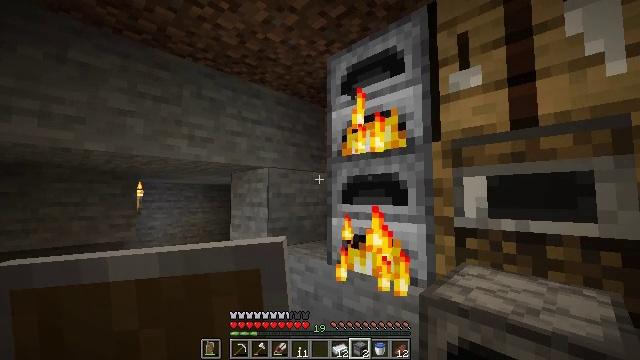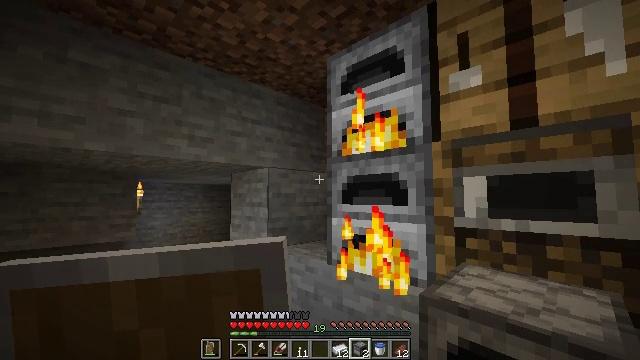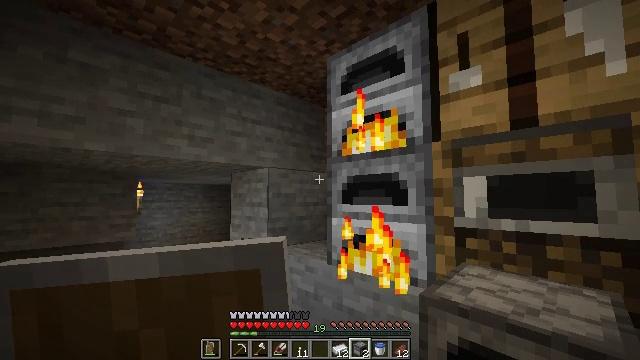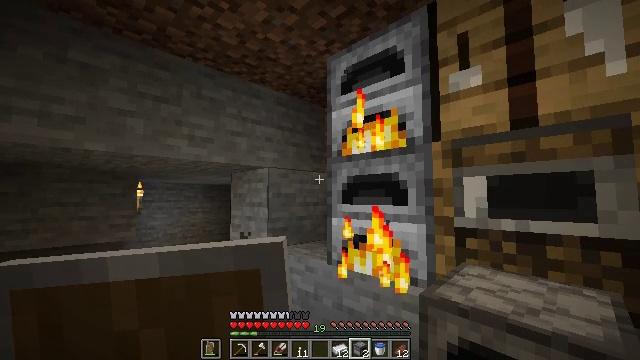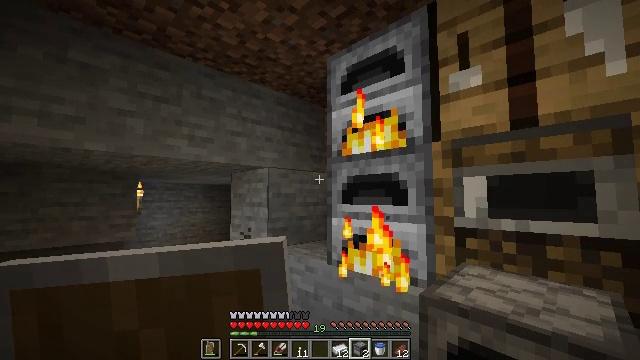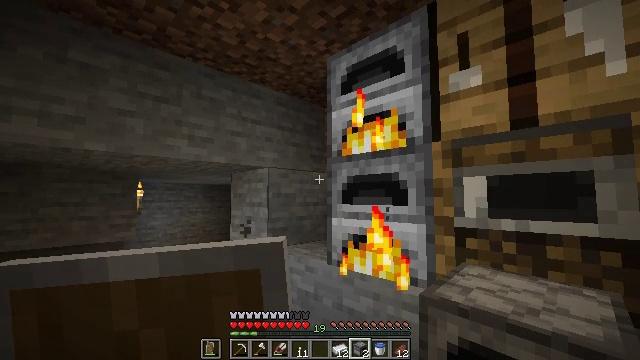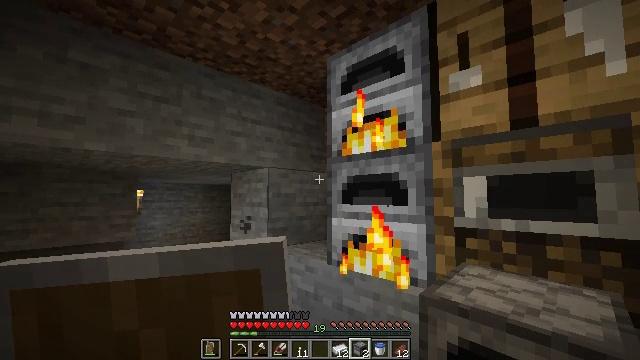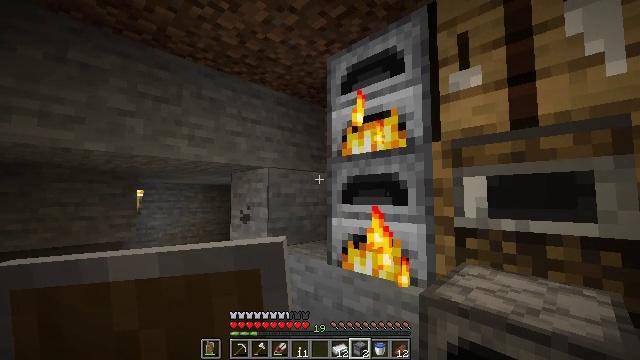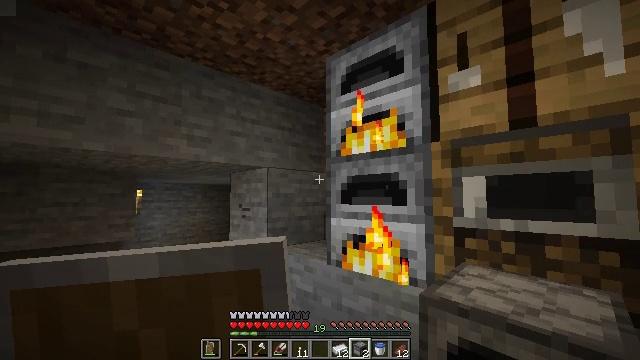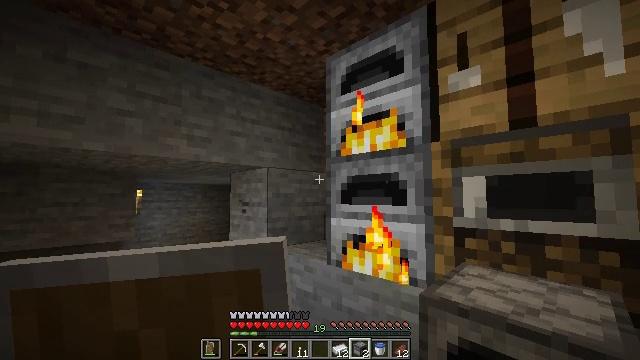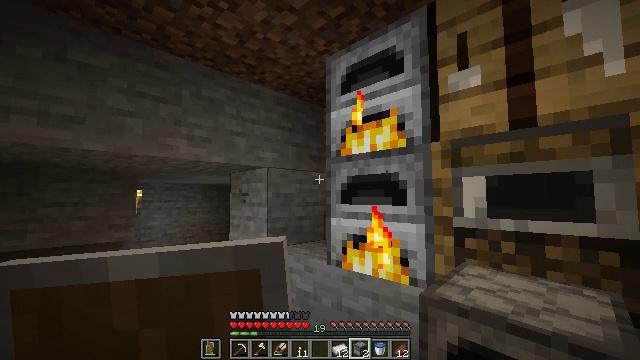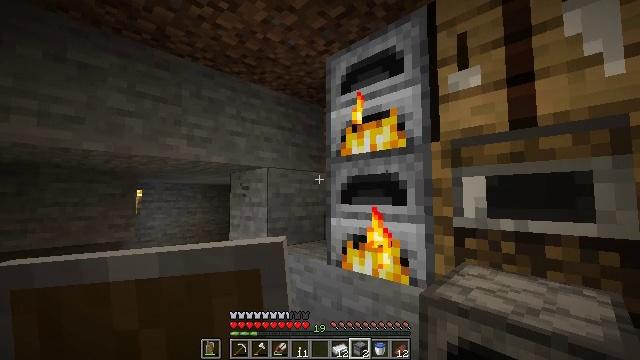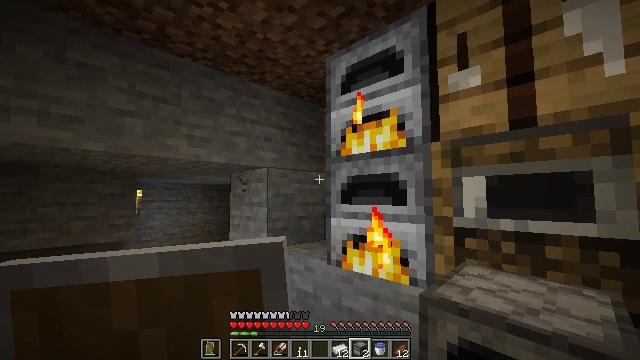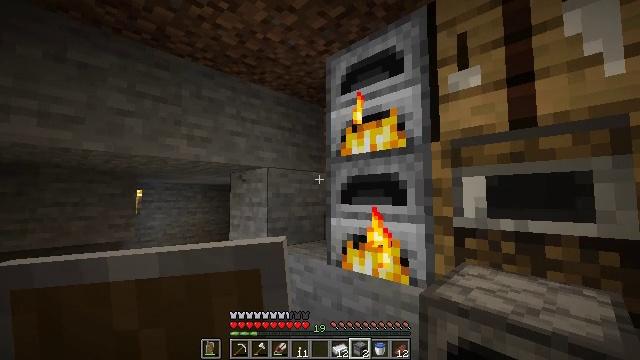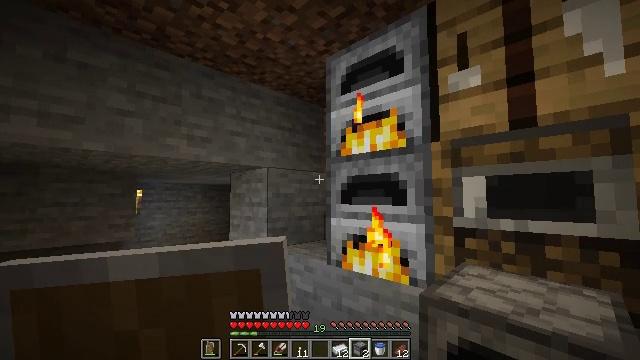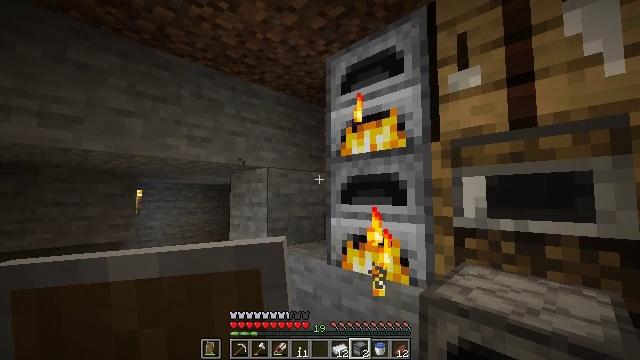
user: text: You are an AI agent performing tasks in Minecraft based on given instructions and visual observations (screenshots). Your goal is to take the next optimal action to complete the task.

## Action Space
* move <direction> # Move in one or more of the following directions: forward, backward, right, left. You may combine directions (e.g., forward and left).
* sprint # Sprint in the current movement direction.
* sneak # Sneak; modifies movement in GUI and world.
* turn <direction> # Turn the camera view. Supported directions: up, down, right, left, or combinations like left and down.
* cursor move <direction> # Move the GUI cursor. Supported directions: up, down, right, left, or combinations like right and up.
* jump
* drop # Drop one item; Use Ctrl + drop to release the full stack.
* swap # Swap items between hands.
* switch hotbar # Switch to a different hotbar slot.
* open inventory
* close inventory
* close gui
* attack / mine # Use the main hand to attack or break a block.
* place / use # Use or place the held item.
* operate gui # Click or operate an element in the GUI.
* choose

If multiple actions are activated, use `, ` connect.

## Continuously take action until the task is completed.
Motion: motion action
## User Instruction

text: Use the furnace to smelt stone into smooth stone.
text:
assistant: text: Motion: no_op
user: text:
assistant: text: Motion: no_op
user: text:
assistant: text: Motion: no_op
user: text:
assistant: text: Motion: no_op
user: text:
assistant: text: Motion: no_op
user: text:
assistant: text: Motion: no_op
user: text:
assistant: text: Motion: no_op
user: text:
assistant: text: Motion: no_op
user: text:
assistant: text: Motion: no_op
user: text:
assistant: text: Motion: no_op
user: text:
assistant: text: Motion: no_op
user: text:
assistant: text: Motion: no_op
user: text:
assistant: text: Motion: no_op
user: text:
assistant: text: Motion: no_op
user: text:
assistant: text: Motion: no_op
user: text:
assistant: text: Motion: no_op
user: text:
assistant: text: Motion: no_op
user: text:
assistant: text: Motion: no_op
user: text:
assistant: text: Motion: no_op
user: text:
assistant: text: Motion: turn right
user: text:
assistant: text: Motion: no_op
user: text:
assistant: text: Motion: no_op
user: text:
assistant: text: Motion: no_op
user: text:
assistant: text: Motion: no_op
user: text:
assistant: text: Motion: no_op
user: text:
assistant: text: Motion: no_op
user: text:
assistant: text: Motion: no_op
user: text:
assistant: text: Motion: no_op
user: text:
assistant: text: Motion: no_op
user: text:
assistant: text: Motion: no_op